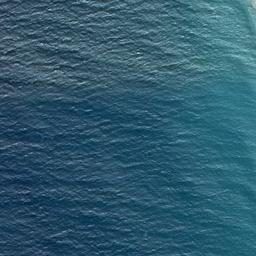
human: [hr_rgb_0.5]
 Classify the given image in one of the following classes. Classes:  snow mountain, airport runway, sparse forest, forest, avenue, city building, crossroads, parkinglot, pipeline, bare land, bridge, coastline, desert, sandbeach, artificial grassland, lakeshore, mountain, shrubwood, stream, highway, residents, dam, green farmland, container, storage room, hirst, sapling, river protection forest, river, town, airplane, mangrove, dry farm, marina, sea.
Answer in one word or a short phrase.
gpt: sea